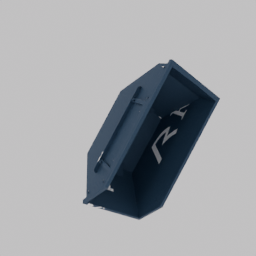
Label: tools